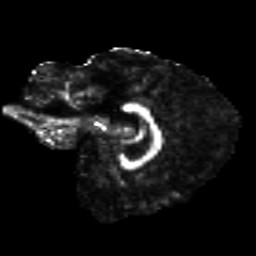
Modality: FA
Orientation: sagittal
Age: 33
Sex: male
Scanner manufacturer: siemens
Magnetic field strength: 3 T
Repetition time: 8.8 s
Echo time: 0.085 s